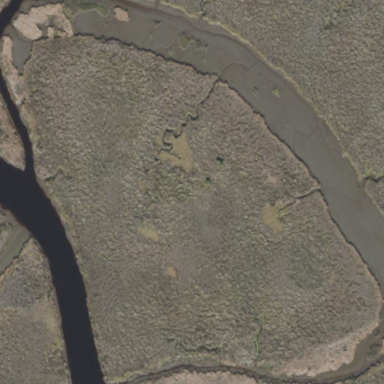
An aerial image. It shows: Marsh wetland.